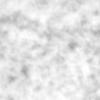
Label: no_change